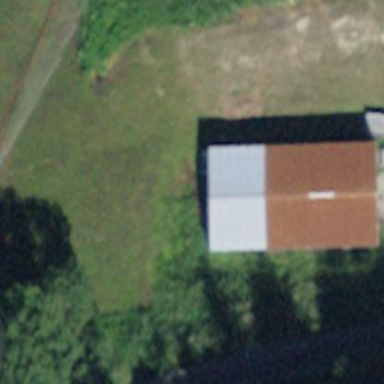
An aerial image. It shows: Farm auxiliary building.